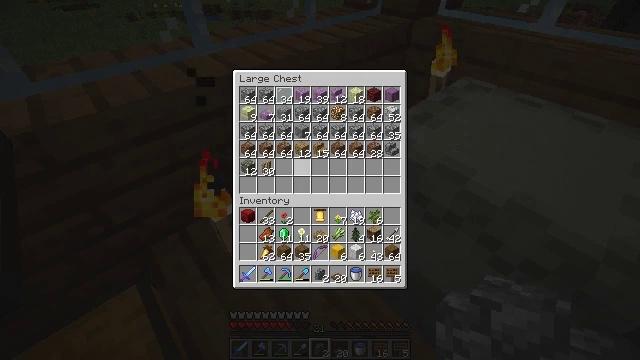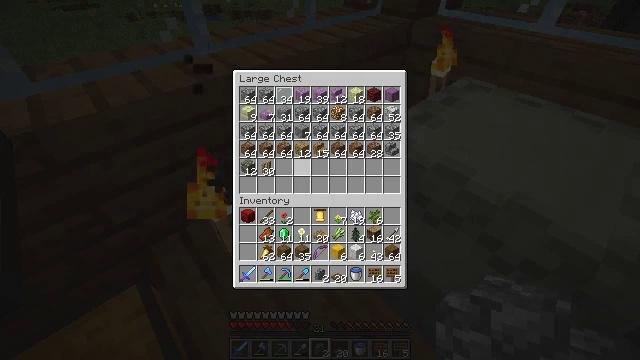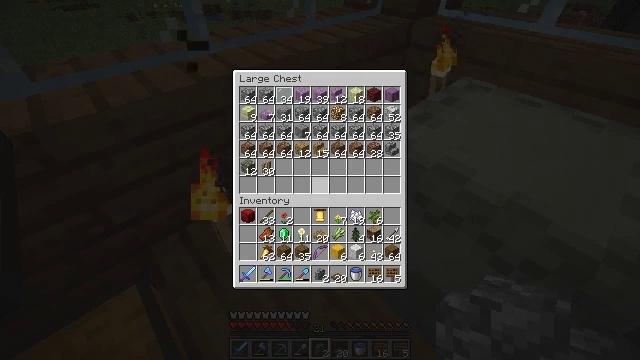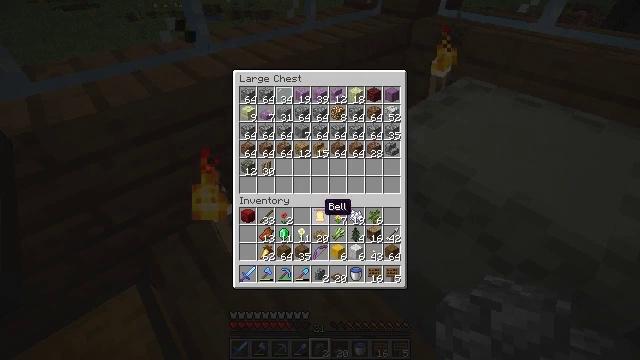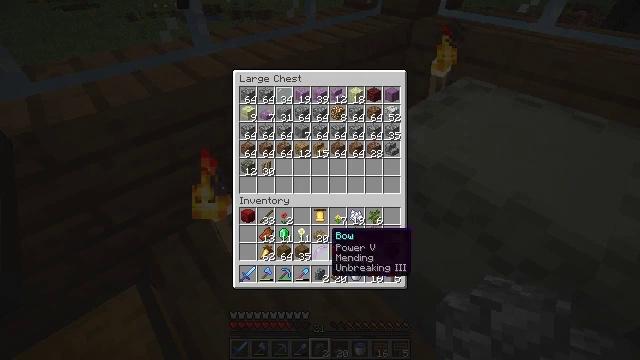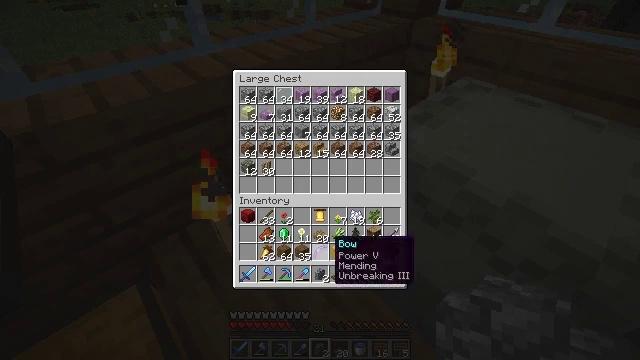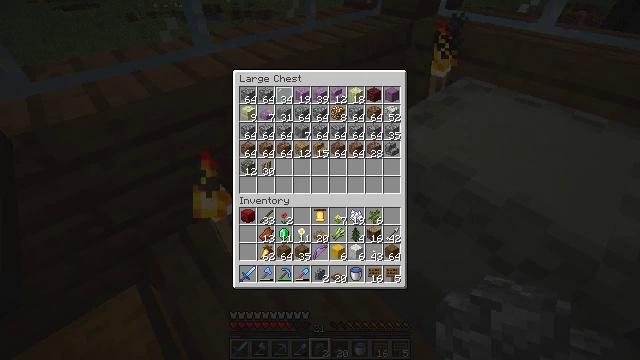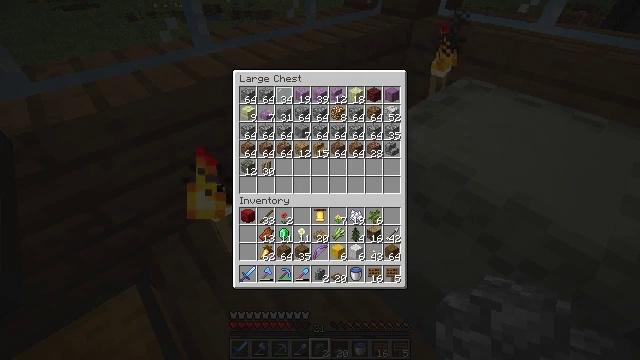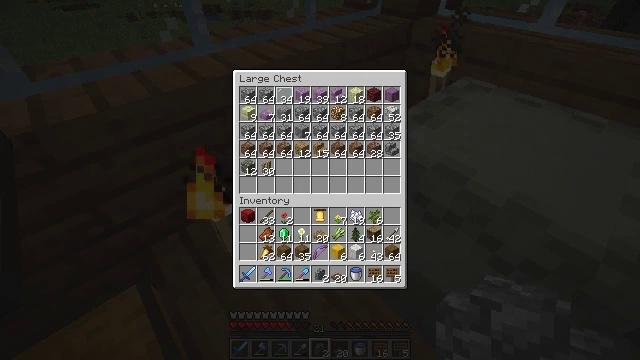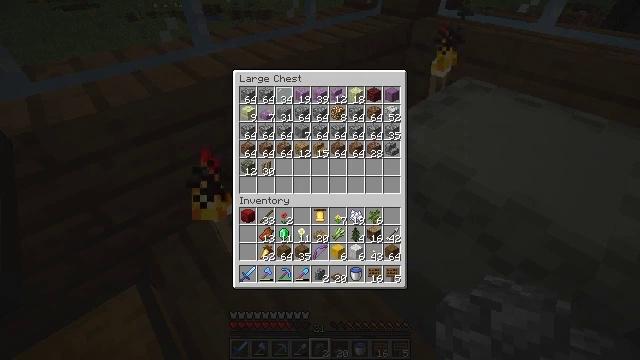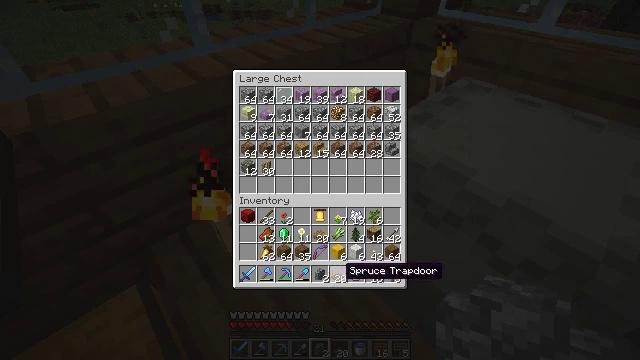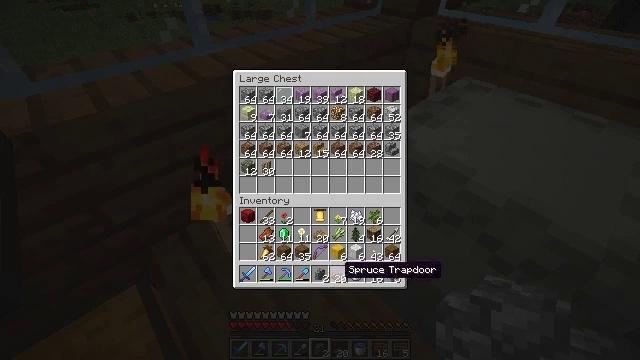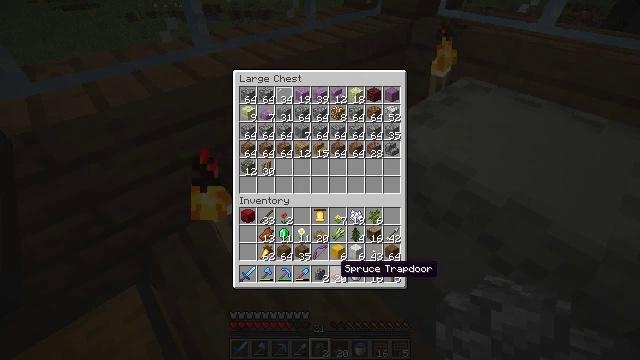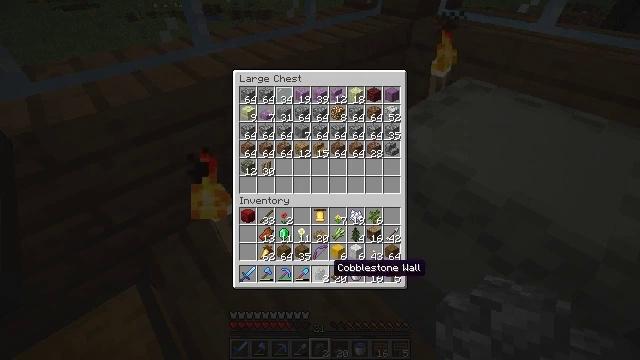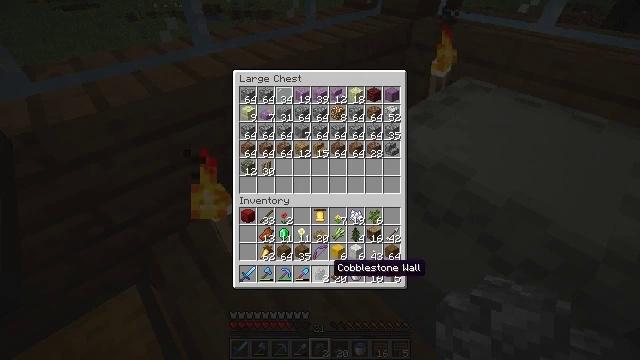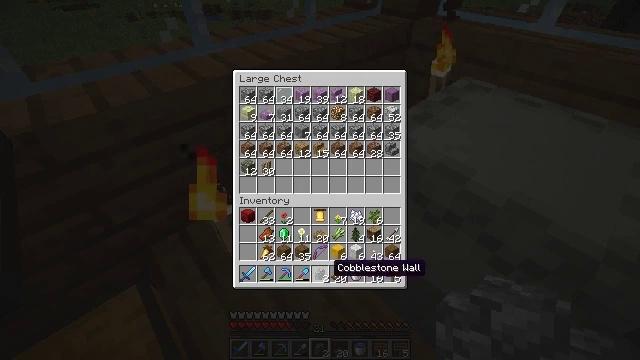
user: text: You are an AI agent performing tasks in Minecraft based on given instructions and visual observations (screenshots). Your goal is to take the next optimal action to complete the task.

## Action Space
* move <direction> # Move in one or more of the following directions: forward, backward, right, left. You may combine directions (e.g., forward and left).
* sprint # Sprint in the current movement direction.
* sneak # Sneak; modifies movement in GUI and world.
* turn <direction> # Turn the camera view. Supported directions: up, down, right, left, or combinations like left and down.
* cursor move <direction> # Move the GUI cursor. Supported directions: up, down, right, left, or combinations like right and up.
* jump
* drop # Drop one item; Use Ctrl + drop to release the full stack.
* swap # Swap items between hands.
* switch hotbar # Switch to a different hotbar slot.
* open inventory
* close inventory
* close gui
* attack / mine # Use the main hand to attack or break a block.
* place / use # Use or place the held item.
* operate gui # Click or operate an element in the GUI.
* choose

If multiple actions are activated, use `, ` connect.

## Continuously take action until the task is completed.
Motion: motion action
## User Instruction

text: Mine the light gray shulker box.
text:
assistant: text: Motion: sneak
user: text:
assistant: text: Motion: sneak, cursor move right and down
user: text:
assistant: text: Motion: sneak, cursor move down
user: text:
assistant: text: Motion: sneak, cursor move right and down
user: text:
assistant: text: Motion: sneak, cursor move down
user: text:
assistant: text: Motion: sneak, cursor move right and down
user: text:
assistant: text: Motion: sneak
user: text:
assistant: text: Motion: sneak
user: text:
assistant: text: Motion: sneak
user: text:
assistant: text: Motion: sneak, cursor move up
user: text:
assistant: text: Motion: sneak
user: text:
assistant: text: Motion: sneak
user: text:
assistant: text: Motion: sneak, cursor move left
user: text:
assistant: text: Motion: sneak
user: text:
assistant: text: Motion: sneak
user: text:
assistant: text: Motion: sneak
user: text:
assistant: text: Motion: sneak
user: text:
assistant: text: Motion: sneak, operate gui
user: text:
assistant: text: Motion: sneak, operate gui
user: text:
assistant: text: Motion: sneak, operate gui
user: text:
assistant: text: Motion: sneak
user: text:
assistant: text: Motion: sneak
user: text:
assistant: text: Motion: sneak
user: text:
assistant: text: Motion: sneak
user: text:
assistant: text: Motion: sneak
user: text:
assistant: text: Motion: sneak
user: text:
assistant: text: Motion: sneak
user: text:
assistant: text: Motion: sneak
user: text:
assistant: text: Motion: sneak
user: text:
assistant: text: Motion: sneak